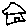
Label: house